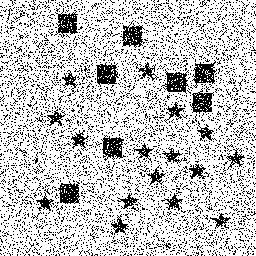
Squares: 8
Triangles: 0
Stars: 16
Total shapes: 24